Question: For 2 days I've been trying to fix bug with fickering and distored textures in my game. I was serching on the internet and i tried a few solutions like using scene2d, but it didn't work. What should i do ?
This screenshot shows the problem: as the character moves, one eye is sometimes bigger than the other:

I still got the problem widthdistored eye when i use sprite.setPosition((int) sprite.getX(), (int) sprite.getY()); every time before i render my character.
When i use custom viewport from the answer i see nothing on the game window what i do wrong?
'''
package com.mygdx.redHoodie;
import com.badlogic.gdx.Gdx;
import com.badlogic.gdx.Screen;
import com.badlogic.gdx.graphics.GL20;
import com.badlogic.gdx.graphics.OrthographicCamera;
import com.badlogic.gdx.graphics.g2d.SpriteBatch;
import com.badlogic.gdx.utils.viewport.StretchViewport;
public class GameScreen implements Screen {
public static final int GAME_WIDTH = 800;
public static final int GAME_HEIGHT= 480 ;
SpriteBatch batch;
Background background;
public Hoodie hoodie;
public PixelMultipleViewport viewport;
OrthographicCamera camera;
public int gameMode; // 0 normalna gra, 1 level up, 2 end game
public GameScreen(){
camera= new OrthographicCamera(GAME_WIDTH,GAME_HEIGHT);
viewport = new PixelMultipleViewport(GAME_WIDTH, GAME_HEIGHT, camera);
viewport.update();
camera.setToOrtho(false, GAME_WIDTH, GAME_HEIGHT);
batch = new SpriteBatch();
//klasy wyswietlane
background= new Background(this);
hoodie = new Hoodie(this);
startNewGame();
}
@Override
public void render(float delta) {
// TODO Auto-generated method stu
Gdx.gl.glClearColor(1, 1, 0, 1);
Gdx.gl.glClear(GL20.GL_COLOR_BUFFER_BIT);
batch.setProjectionMatrix(camera.projection);
batch.setTransformMatrix(camera.view);
camera.update();
//batch.setProjectionMatrix(camera.combined);
this.update(delta);
this.batch.begin();
toRender(delta);
this.batch.end();
}
public void update(float delta){
hoodie.update(delta);
}
public void toRender(float delta){
background.render();
hoodie.render();
}
public void startNewGame(){
}
public void startNevLevel(){
}
@Override
public void resize(int width, int height) {
// TODO Auto-generated method stub
viewport.update(width, height,false);
}
@Override
public void show() {
// TODO Auto-generated method stub
}
@Override
public void hide() {
// TODO Auto-generated method stub
}
@Override
public void pause() {
// TODO Auto-generated method stub
}
@Override
public void resume() {
// TODO Auto-generated method stub
}
@Override
public void dispose() {
// TODO Auto-generated method stub
}
}
'''
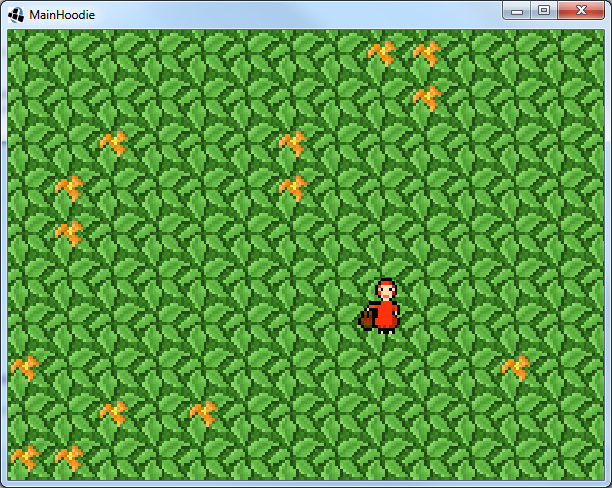
Answer: When loading your texture, use linear filtering and mip-mapping. The default filter is Nearest/Nearest, which will cause the issue you're seeing.
'''
Texture myTexture = new Texture("textureFilename", true); //must enable mip-mapping in constructor
myTexture.setFilter(TextureFilter.MipMapLinearNearest, TextureFilter.Linear);
'''
I realize now, looking at your screenshot, that you are doing pixelated graphics in a larger window. In order to do this, yes you need to keep the Nearest/Nearest filtering, instead of what I suggested.
To avoid having the some of the pixels vary in size, you must round off character movement and camera movement to the nearest world unit. When your character is partway between pixels, the size of the sprite pixels varies because they don't line up with the screen pixels.
You have your world scaled so one unit equals one of your large pixels. So whenever you draw anything, you need to first round its position to the nearest integer in the x and the y, as well as the camera position. So after you move the camera or the sprites, you must do something like this:
'''
sprite.position.set((int)sprite.position.x,(int)sprite.position.y,sprite.position.z);
'''
As far as your Viewport goes, if you don't want any black bars, you will probably need a custom Viewport class that tries to match your desired resolution as closely as possible and then extends it outwards to avoid distortion. ExtendViewport does something similar, but the difference with pixellated graphics is that you need the world resolution to be an integer multiple of the screen's resolution so the edges of pixels look crisp rather than fuzzy.
I think this will do what you want. It takes your desired screen resolution and shrinks it to fit where the size of each of your pixels in screen pixels is an integer. Then it extends the view beyond your desired resolution to avoid distortion and black bars. This class makes the assumption that all screen dimensions are always a multiple of 4. I that's true. If you want to get fancy, you could use OpenGL scissoring to round down the viewport size to the nearest multiples of 4, to be safe. At most you would be having 2 pixels of black bar, which I don't think would be noticeable.
'''
public class PixelMultipleViewport extends Viewport {
private int minWorldWidth, minWorldHeight;
public PixelMultipleViewport (int minWorldWidth, int minWorldHeight, Camera camera) {
this.minWorldHeight = minWorldHeight;
this.minWorldWidth = minWorldWidth;
this.camera = camera;
}
@Override
public void update (int screenWidth, int screenHeight, boolean centerCamera) {
viewportWidth = screenWidth;
viewportHeight = screenHeight;
int maxHorizontalMultiple = screenWidth / minWorldWidth;
int maxVerticalMultiple = screenHeight / minWorldHeight;
int pixelSize = Math.min(maxHorizontalMultiple, maxVerticalMultiple);
worldWidth = (float)screenWidth/(float)pixelSize;
worldHeight = (float)screenHeight/(float)pixelSize;
super.update(screenWidth, screenHeight, centerCamera);
}
}
'''